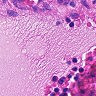
Metastatic tissue present: no